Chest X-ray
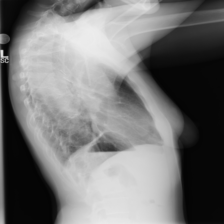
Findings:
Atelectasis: negative
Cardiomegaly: negative
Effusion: negative
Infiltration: negative
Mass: negative
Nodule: negative
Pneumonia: negative
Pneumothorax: negative
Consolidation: negative
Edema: negative
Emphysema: negative
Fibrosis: negative
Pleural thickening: negative
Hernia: negative